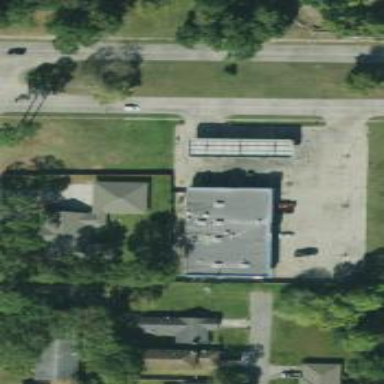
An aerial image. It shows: Convenience shop.